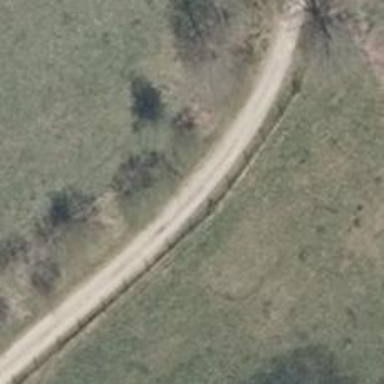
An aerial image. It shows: Track with grade 3 tracktype.